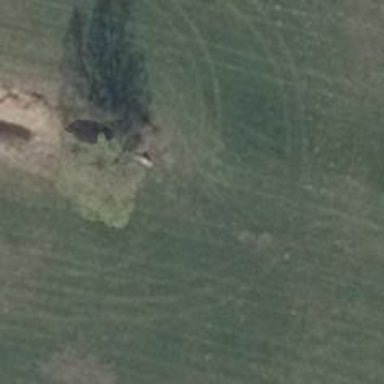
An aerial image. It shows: Hunting stand.